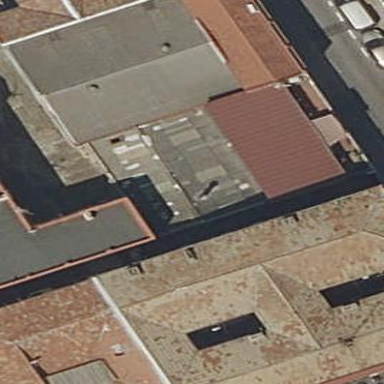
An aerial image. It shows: Building with gabled roof.